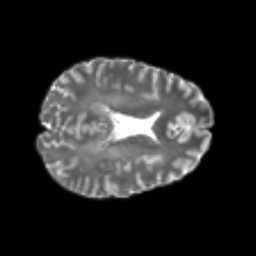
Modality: T2w
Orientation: axial
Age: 37
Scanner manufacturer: philips
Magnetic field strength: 3 T
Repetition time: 8.61 s
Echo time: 0.1268 s